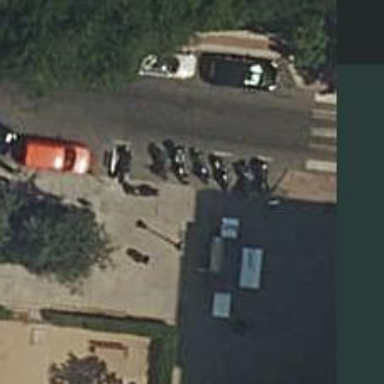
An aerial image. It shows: Motorcycle parking facility.